Question: I am using Listview with ViewHolder, and setText in Textview then display error. How to setText in Textview in Listview? Whenever I click on Like Button then I get the total count for Like but I am not able to setText on TextView for every item. whenever click on selected item then Its TextView Increment by 1 Its Successfully. get strCount is Successfully but how to setText for Selected TextView when Click on Selected Image and My code is,
My Screenshot is which is Listview and set Multiple Items in Listview Like,

My Adapter Class,
'''
public class Adapter1 extends BaseAdapter {
public ArrayList<HashMap<String, String>> arr = null;
Context context = null;
LayoutInflater layoutInflater = null;
HashMap<String, String> getData = new HashMap<String, String>();
String url = null, urlCount = null;
String strId = null, strCount = null;
ViewHolder viewHolder = null;
public Adapter1(Context context, ArrayList<HashMap<String, String>> arr) {
this.context = context;
this.arr = arr;
layoutInflater = LayoutInflater.from(context);
}
@Override
public int getCount() {
return arr.size();
}
@Override
public Object getItem(int position) {
return arr.get(position);
}
@Override
public long getItemId(int position) {
return position;
}
@Override
public View getView(final int position, View convertView, ViewGroup parent) {
if (convertView == null) {
convertView = layoutInflater.inflate(R.layout.list_item, null);
/** initialize ViewHolder */
viewHolder = new ViewHolder();
/** Initialize Widgets */
/** Imageview */
viewHolder.img = (ImageView) convertView.findViewById(R.id.img);
/** TextView */
viewHolder.txtId = (TextView) convertView.findViewById(R.id.txtId);
viewHolder.txt = (TextView) convertView.findViewById(R.id.txt);
getData = arr.get(position);
viewHolder.txtId.setText(getData.get(Fragment1.TAG_ID));
viewHolder.img.setOnClickListener(new OnClickListener() {
@Override
public void onClick(View v) {
strId = arr.get(position).get(Fragment1.TAG_ID);
System.out.println("!!!!!!!!!! strId======"+ strId);
url = "http://example.com/createpost.php?id="+ strId + "&user_id="+ myDetail.getUserId();
new sendData().execute();
}
});
convertView.setTag(viewHolder);
} else {
viewHolder = (ViewHolder) convertView.getTag();
}
return convertView;
}
/** ViewHolder Class */
@SuppressLint("NewApi")
public class ViewHolder {
ImageView img = null,
TextView txtId = null
txt = null;
}
public class sendData extends AsyncTask<Void, Void, Void> {
protected void onPreExecute() {
super.onPreExecute();
}
@Override
protected Void doInBackground(Void... arg0) {
ServiceHandler sh = new ServiceHandler();
String jsonStr = sh.makeServiceCall(urlLike, ServiceHandler.GET);
System.out.println("!!!!!!!!!!!!!!!jsonStr in Do in===" + jsonStr);
Log.d("Response : Like", ">" + jsonStr);
return null;
}
protected void onPostExecute(Void result) {
super.onPostExecute(result);
urlCount = "http://example.com/getalldata.php?id="+ strId;
new getCountData().execute();
};
}
/** Count the Total Like for Selected Items. */
private class getCountData extends AsyncTask<Void, Void, Void> {
JSONObject jsonobject;
@Override
protected void onPreExecute() {
super.onPreExecute();
}
@Override
protected Void doInBackground(Void... arg0) {
jsonobject = JSONFunctions.getJSONfromURL(urlCount);
try {
strCount = jsonobject.getString("countdata");
} catch (JSONException e) {
// TODO Auto-generated catch block
e.printStackTrace();
}
return null;
}
@Override
protected void onPostExecute(Void result) {
super.onPostExecute(result);
System.out.println("!!!!!!!!strCount====" + strCount);
viewHolder.txt.setText(String.valueOf(strCount));
}
}
}
'''
Thanks in advance.
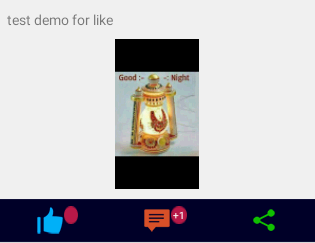
Answer: In onClick() function you have to get instance of textview and pass it to AsyncTask
'''''
// if text and img have same parent the you can find textview like this is
TextView tv =(TextView)v.getParent().findViewById(R.id.txt);
// if not then apply call getParent() function multiple time as per your layout
new sendData(tv).execute();
//Create constructor in sendData
public class sendData extends AsyncTask {
private TextView tv;
public sendData(TextView v){
tv=v;
}
...
protected void onPostExecute(Void result) {
super.onPostExecute(result);
urlCount = "http://example.com/getalldata.php?id="
+ strId;
new getCountData(tv).execute();
};
}
private class getCountData extends AsyncTask {
private TextView v;
public sendData(TextView v){
tv=v;
}
....
// in onPostExecute use
tv.setText(String.valueOf(strCount));
}
'''
Edit: you can get correct position by tag position to view and get it inside onClick